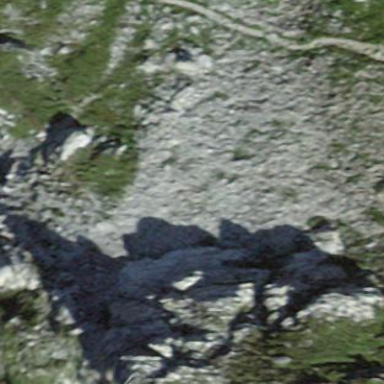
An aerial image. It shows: Natural scree.